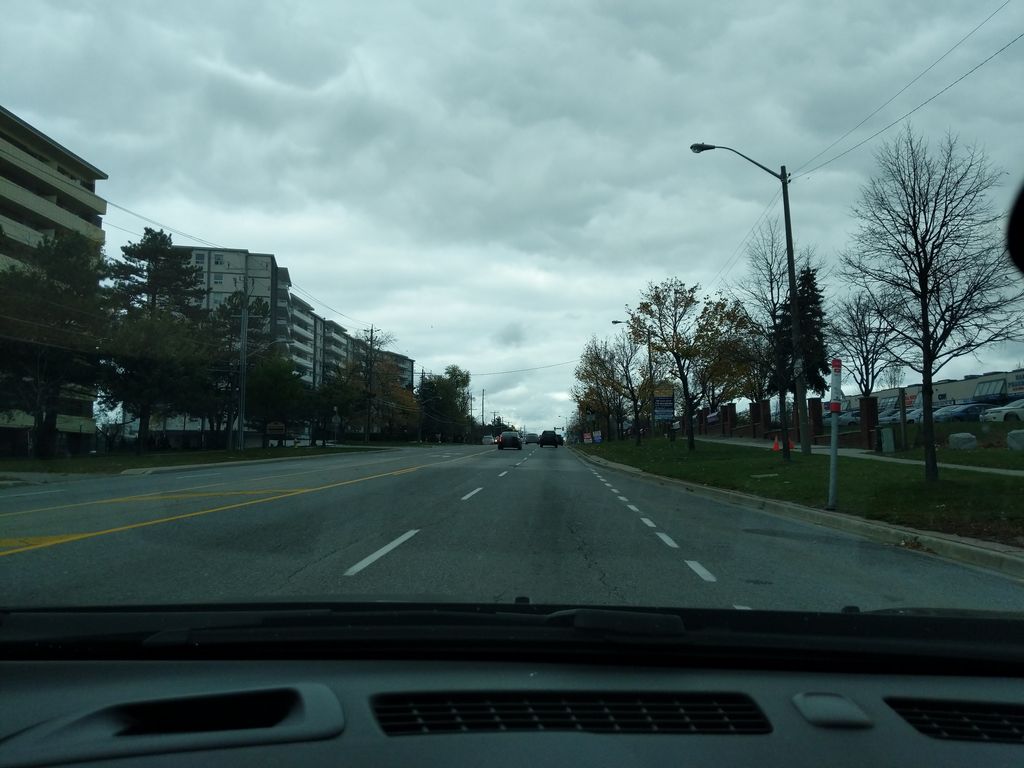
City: toronto